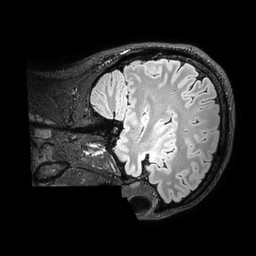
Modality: FLAIR
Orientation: sagittal
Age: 35
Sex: male
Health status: ill
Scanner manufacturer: philips
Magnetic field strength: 3 T
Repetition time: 4.8 s
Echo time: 0.2956 s